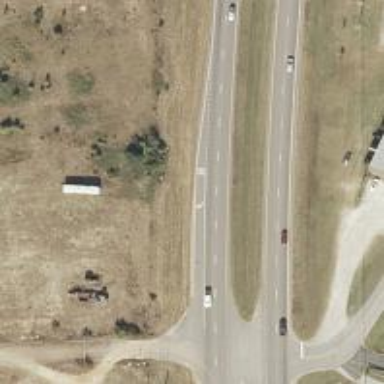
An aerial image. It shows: Asphalt highway with dual carriageway.